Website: bh-photo
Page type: orders-overview
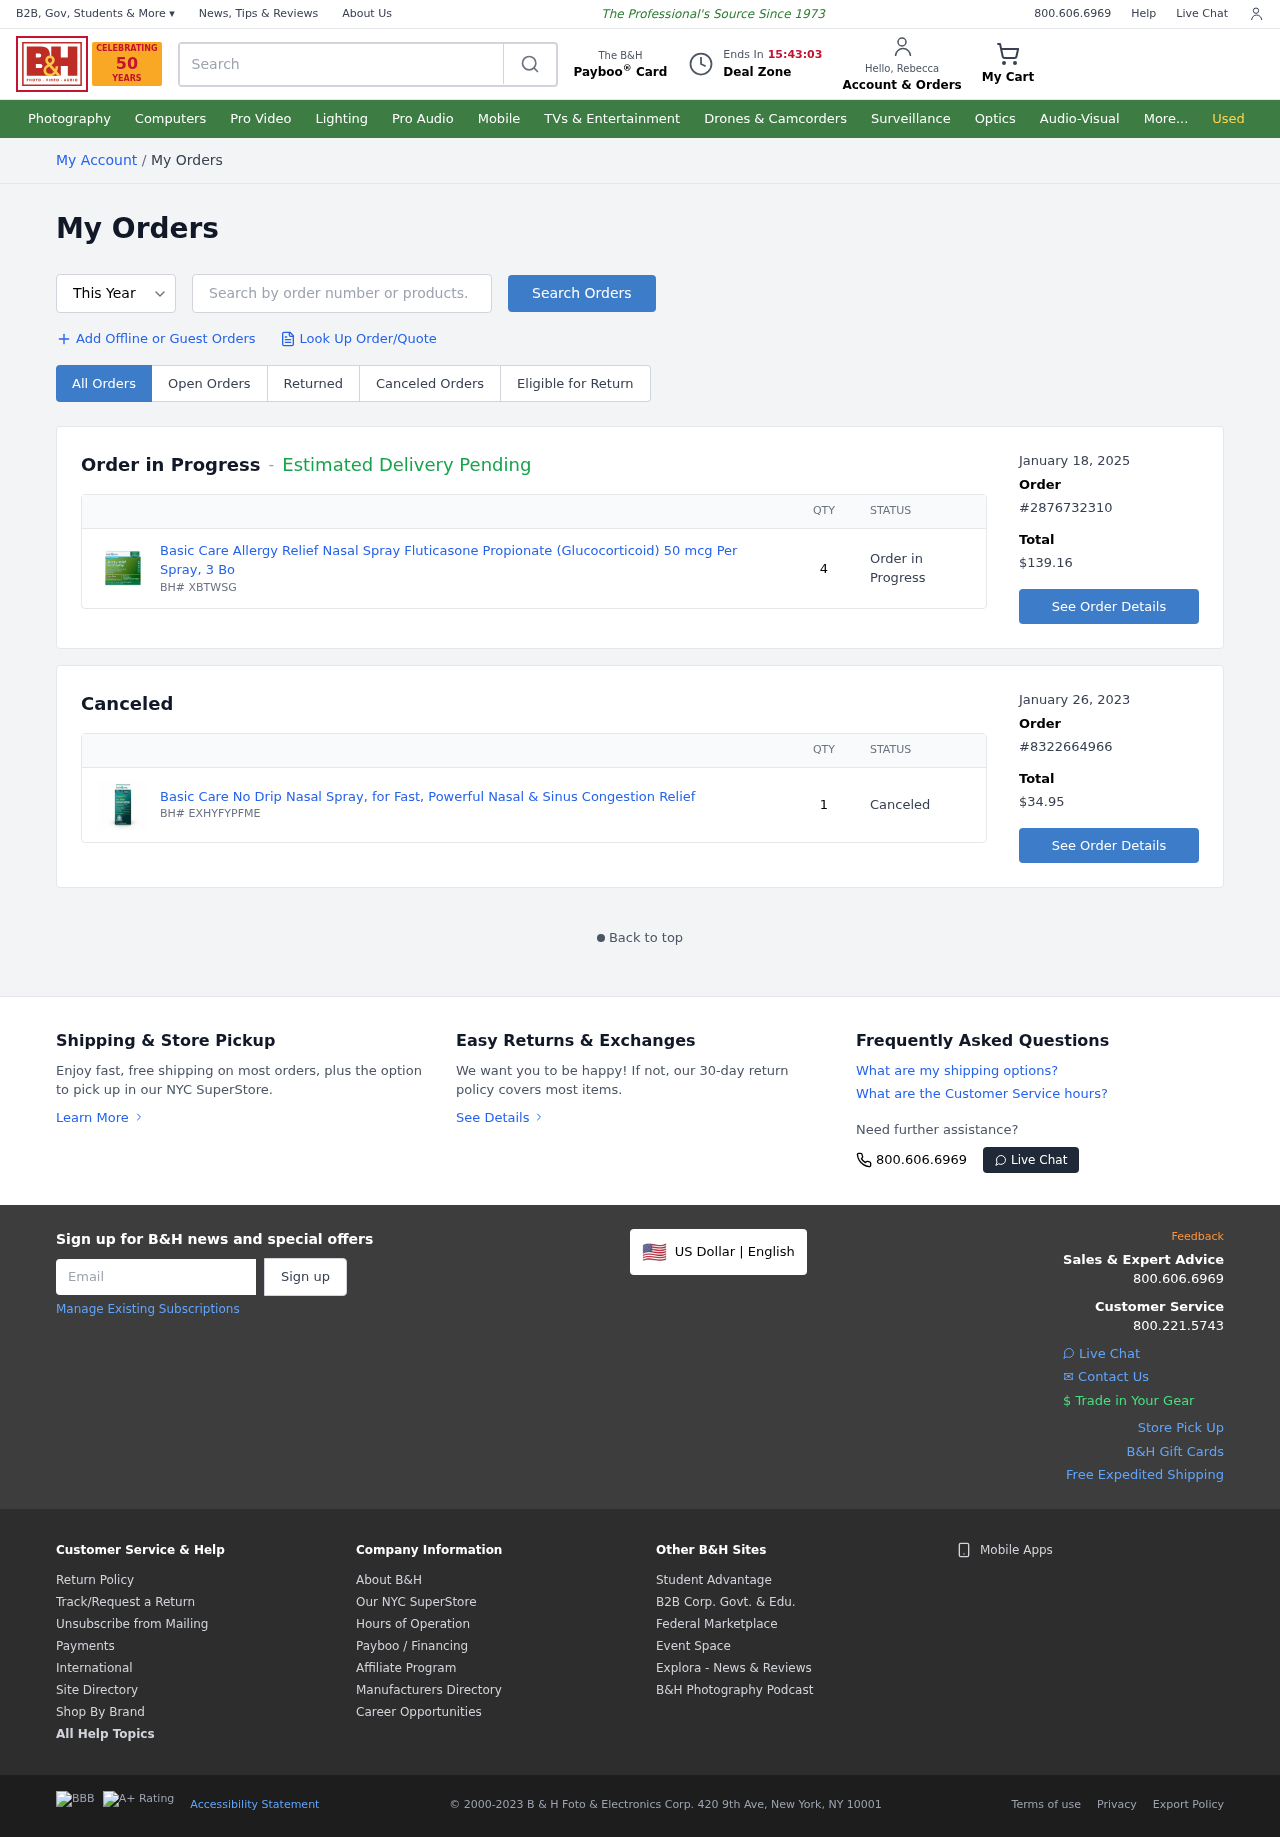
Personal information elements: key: PII_FIRSTNAME
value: Rebecca
Product elements: key: PRODUCT1_NAME
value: Basic Care Allergy Relief Nasal Spray Fluticasone Propionate (Glucocorticoid) 50 mcg Per Spray, 3 Bo
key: PRODUCT1_QUANTITY
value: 4
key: PRODUCT2_NAME
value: Basic Care No Drip Nasal Spray, for Fast, Powerful Nasal & Sinus Congestion Relief
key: PRODUCT2_QUANTITY
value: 1
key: PRODUCT1_SKU
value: BH# XBTWSG
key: PRODUCT2_SKU
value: BH# EXHYFYPFME
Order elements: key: ORDER_DATE
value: January 18, 2025
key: ORDER_ID
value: #2876732310
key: ORDER_TOTAL
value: $139.16
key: ORDER_DATE2
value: January 26, 2023
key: ORDER_ID2
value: #8322664966
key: ORDER_TOTAL2
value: $34.95
Search elements: key: HEADER_SEARCH
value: Search
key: SEARCH_ORDERS
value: Search by order number or products.